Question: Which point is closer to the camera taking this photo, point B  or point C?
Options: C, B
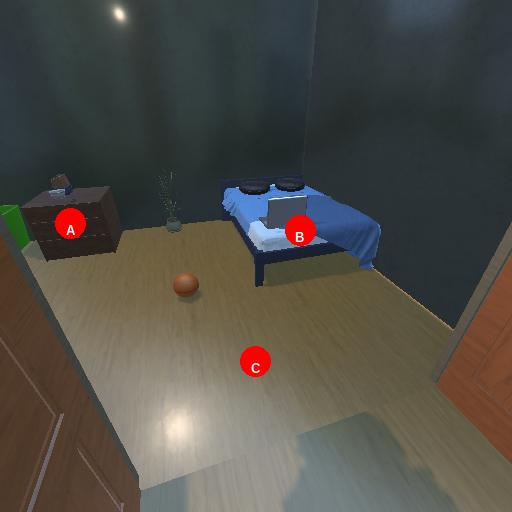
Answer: C